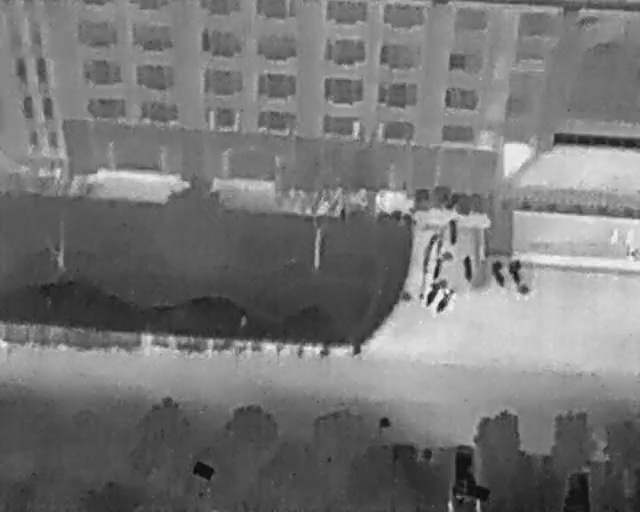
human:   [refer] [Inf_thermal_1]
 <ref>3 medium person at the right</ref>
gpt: <box>[[94, 45, 97, 46, 2], [96, 45, 100, 47, 8], [97, 48, 100, 50, 2]]</box>